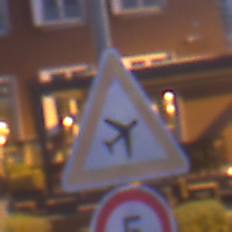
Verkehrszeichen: FlugbetriebLinks
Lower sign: Geschwindigkeit5
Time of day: Night
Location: Outdoor (Urban)
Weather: PartlyCloudy
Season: NotSpecified
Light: Artificial